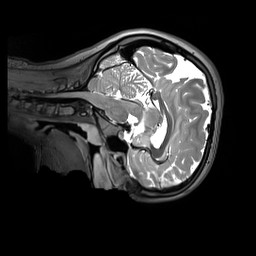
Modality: T2w
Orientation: sagittal
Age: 14
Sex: female
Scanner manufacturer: siemens
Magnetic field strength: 3 T
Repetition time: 3.2 s
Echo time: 0.408 s